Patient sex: M
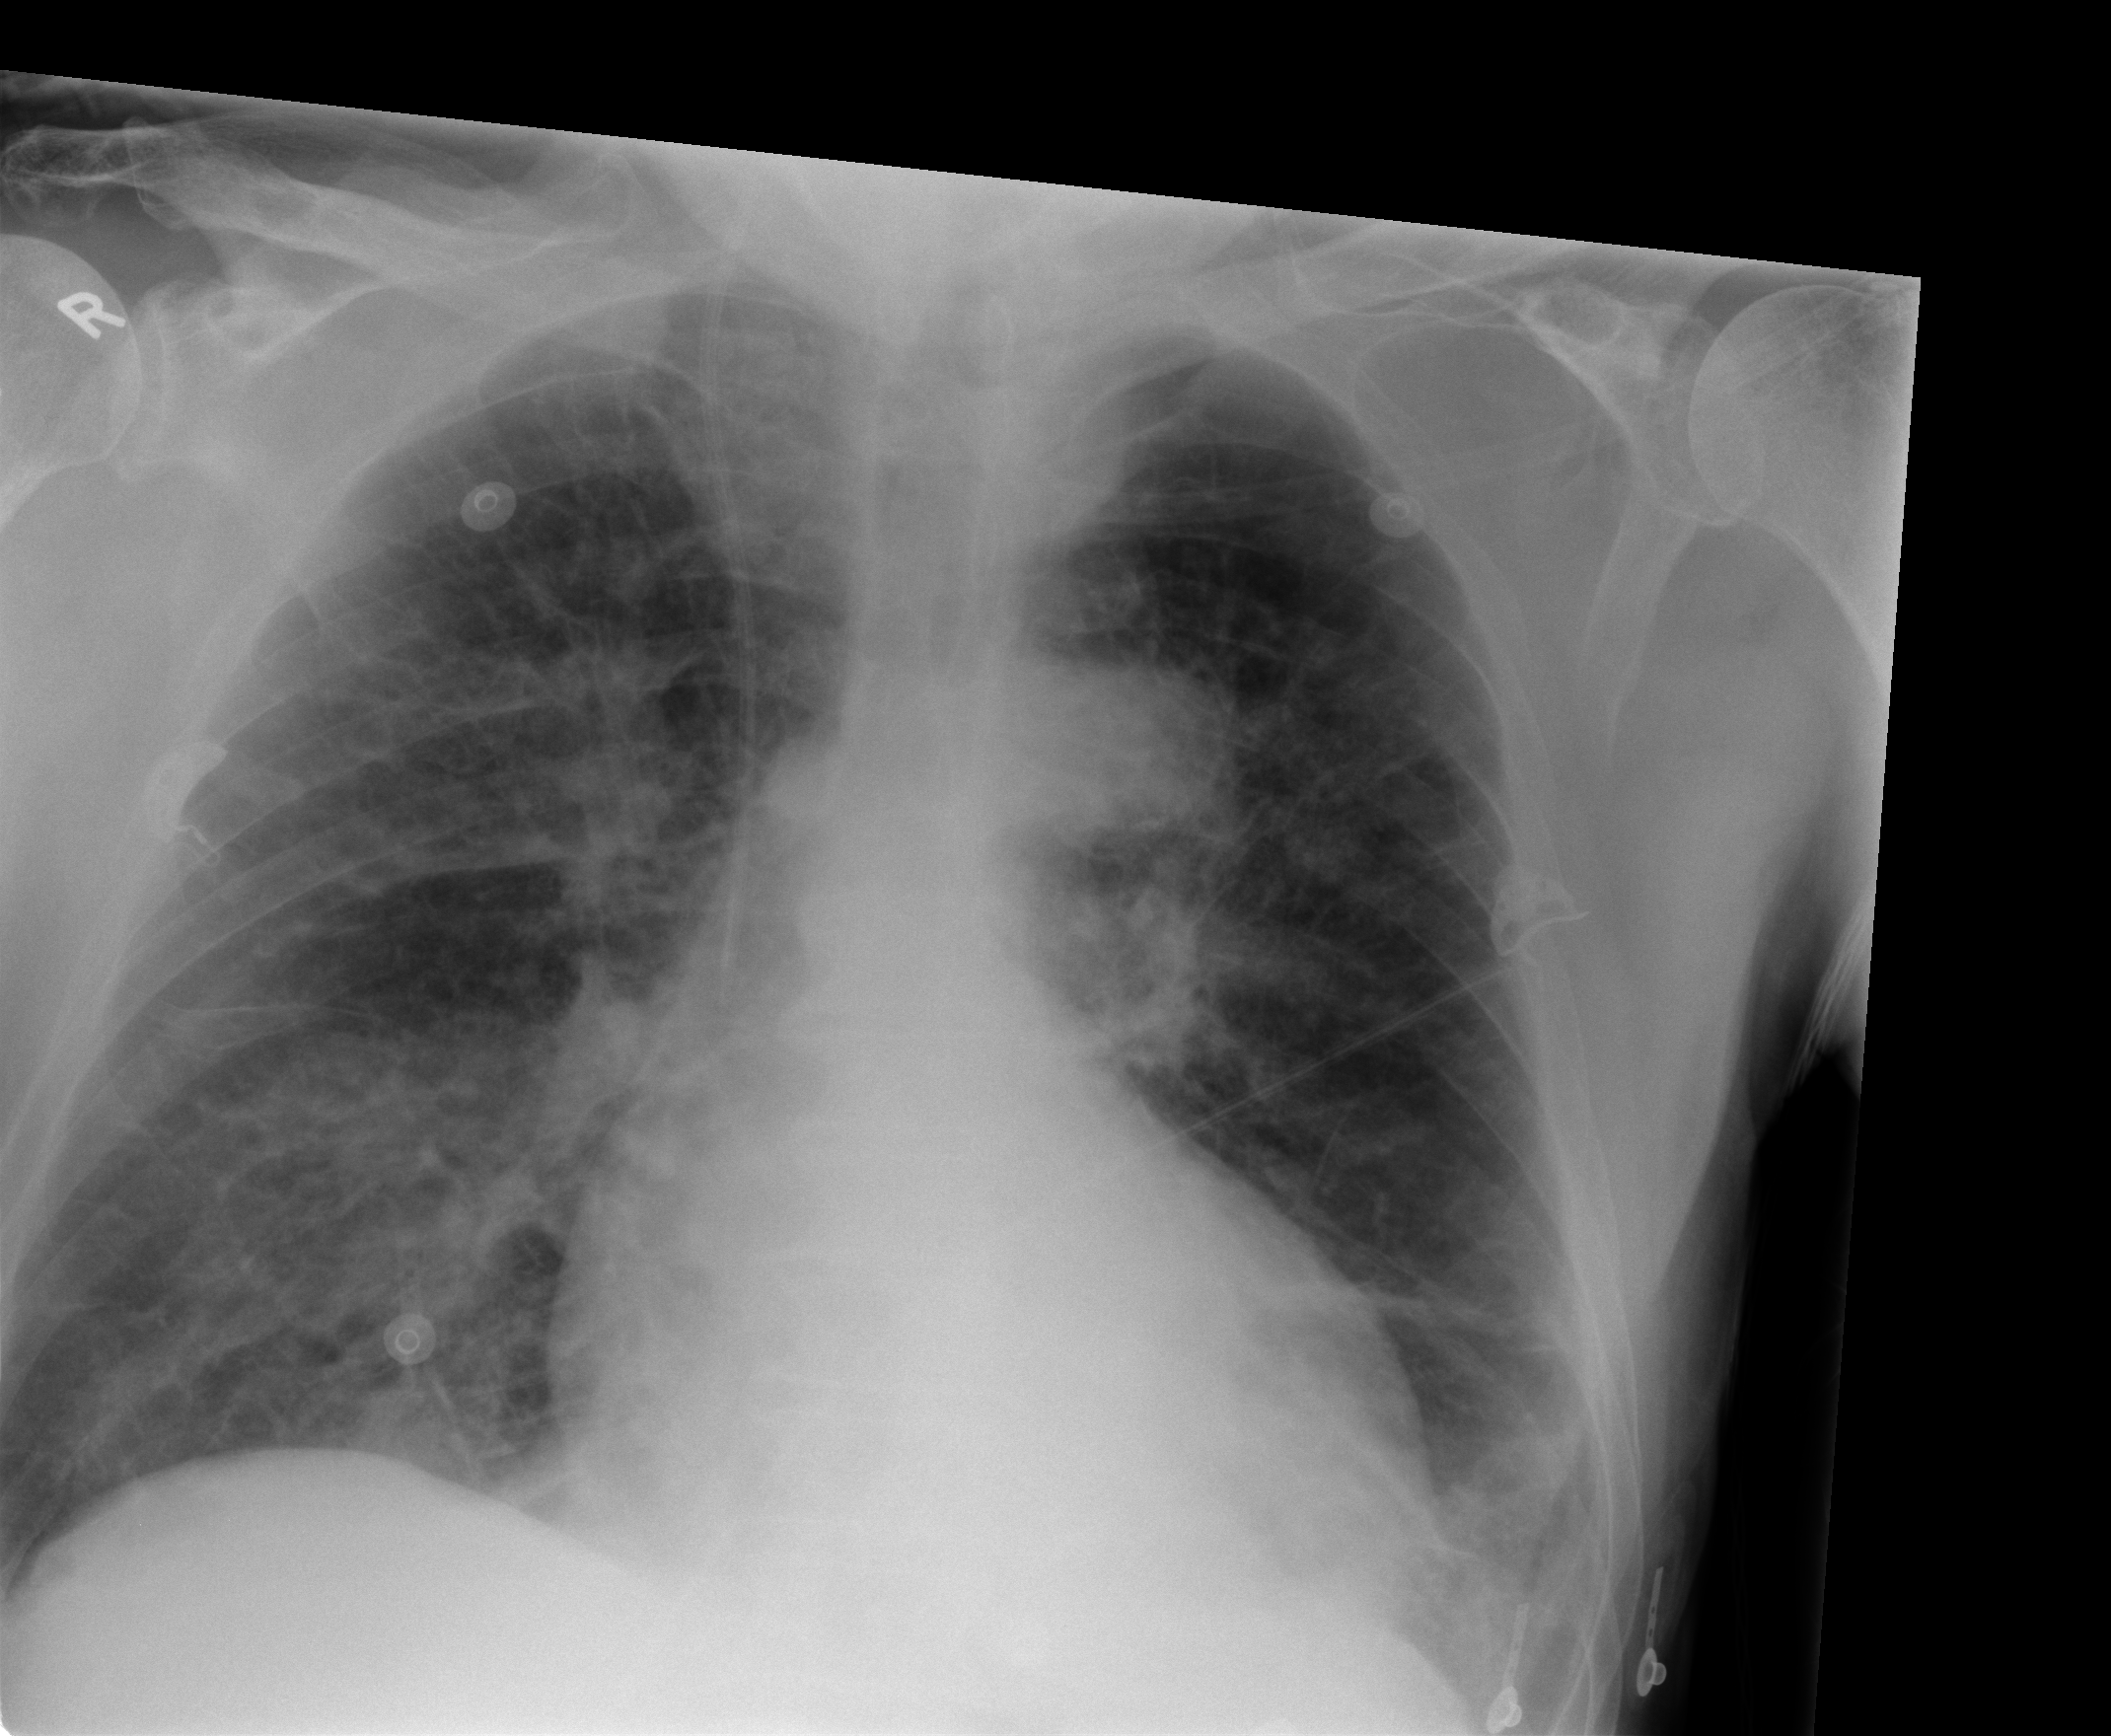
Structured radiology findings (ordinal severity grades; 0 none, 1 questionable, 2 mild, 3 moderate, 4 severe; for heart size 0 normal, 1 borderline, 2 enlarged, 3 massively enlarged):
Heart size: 2
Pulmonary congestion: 2
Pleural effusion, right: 0
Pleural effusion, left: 2
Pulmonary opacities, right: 3
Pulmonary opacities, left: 1
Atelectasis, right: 2
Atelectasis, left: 3